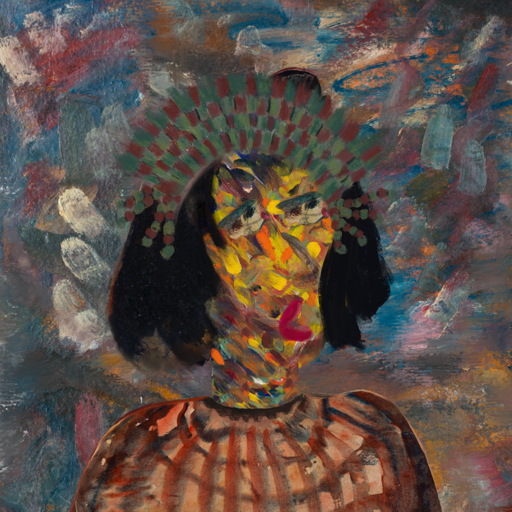
Background: Boggyland, Head And Neck Side: An_Impression, Face Side: Pipe, Bust: Orphan, Hair Side: Mosgoul, Head Accessory: After_Raid_Crown, Second Necklace: Blank, Necklace: Blank, Baby: Blank